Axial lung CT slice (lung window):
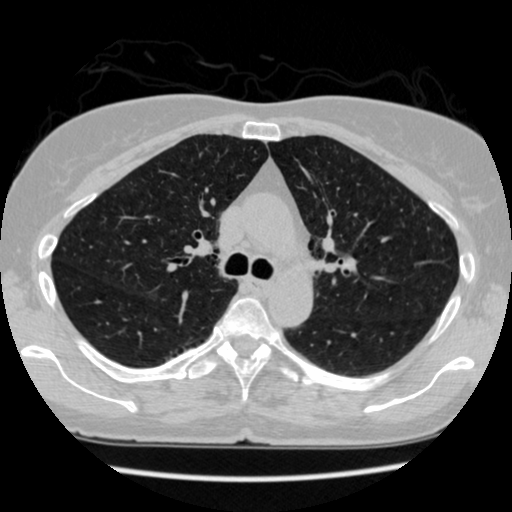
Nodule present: no